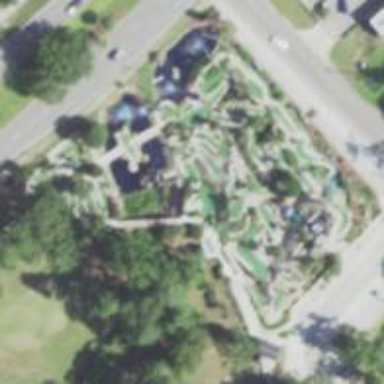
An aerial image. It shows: Miniature golf leisure land.